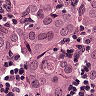
Metastatic tissue present: yes